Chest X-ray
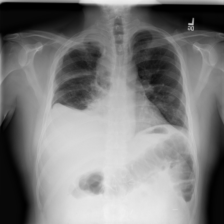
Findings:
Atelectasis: negative
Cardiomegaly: negative
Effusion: negative
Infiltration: negative
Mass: negative
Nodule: negative
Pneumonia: negative
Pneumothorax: negative
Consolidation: negative
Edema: negative
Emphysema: negative
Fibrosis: negative
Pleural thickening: positive
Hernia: negative